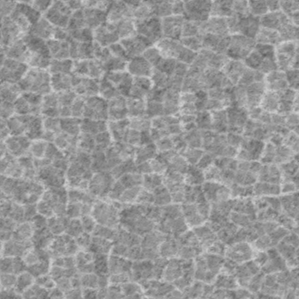
Label: frost